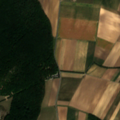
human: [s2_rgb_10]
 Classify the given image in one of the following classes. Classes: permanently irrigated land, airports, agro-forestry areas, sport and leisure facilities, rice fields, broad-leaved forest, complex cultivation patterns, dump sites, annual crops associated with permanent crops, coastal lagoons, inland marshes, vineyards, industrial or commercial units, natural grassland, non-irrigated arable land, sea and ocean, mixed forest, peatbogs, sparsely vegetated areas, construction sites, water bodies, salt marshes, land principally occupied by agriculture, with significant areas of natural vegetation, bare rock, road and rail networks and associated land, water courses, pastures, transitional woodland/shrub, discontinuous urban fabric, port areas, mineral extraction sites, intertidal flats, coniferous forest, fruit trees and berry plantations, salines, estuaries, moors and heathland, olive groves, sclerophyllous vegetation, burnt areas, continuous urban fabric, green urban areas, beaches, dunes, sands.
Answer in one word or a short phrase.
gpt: discontinuous urban fabric, non-irrigated arable land, vineyards, land principally occupied by agriculture, with significant areas of natural vegetation, broad-leaved forest